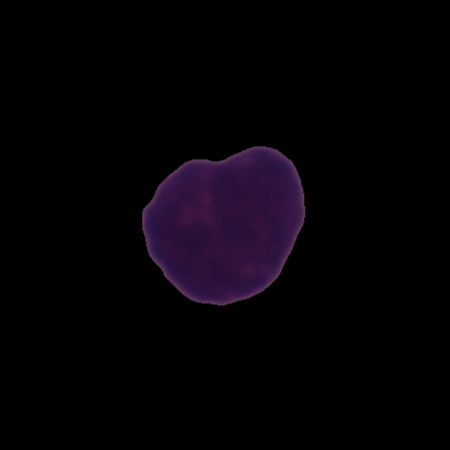
Label: healthy